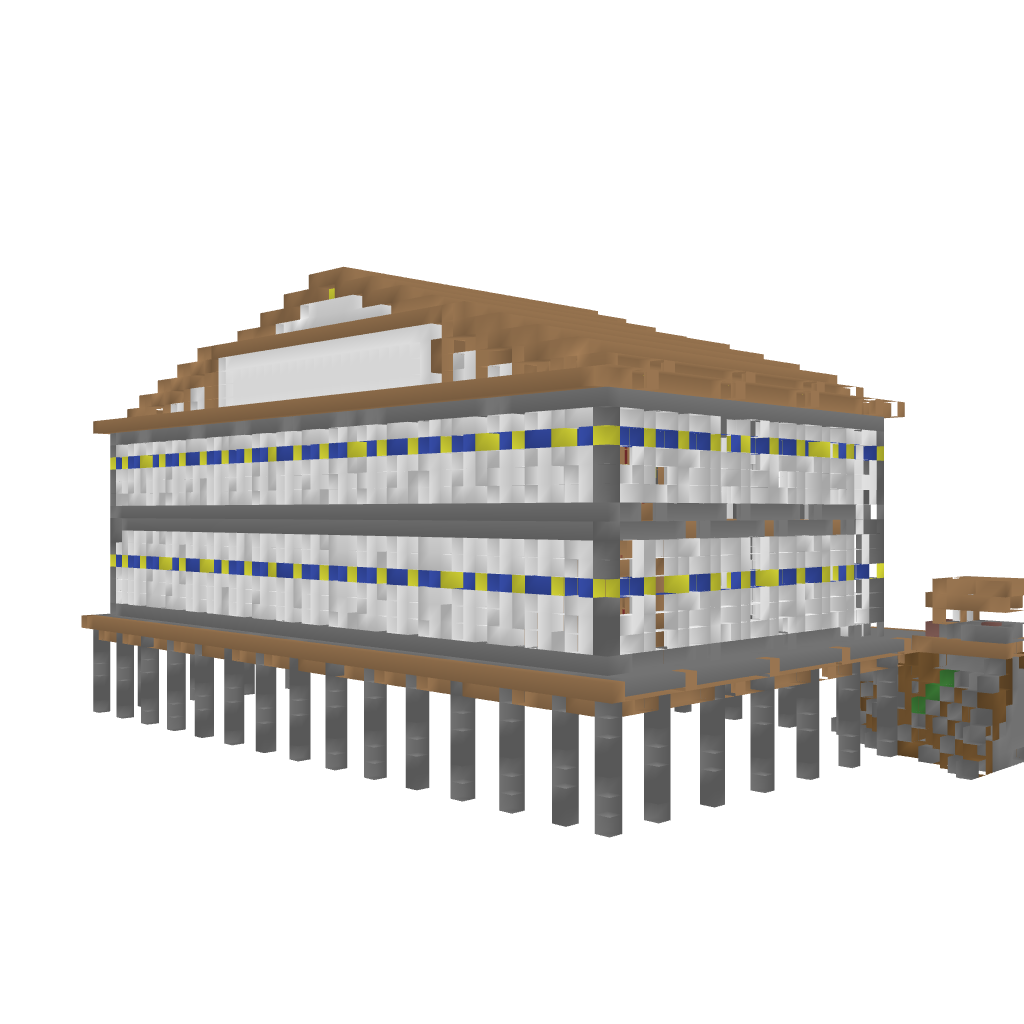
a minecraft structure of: Big Royal House bad low quality